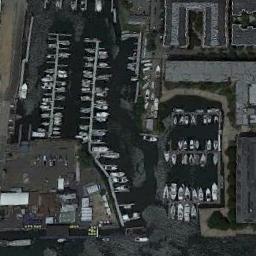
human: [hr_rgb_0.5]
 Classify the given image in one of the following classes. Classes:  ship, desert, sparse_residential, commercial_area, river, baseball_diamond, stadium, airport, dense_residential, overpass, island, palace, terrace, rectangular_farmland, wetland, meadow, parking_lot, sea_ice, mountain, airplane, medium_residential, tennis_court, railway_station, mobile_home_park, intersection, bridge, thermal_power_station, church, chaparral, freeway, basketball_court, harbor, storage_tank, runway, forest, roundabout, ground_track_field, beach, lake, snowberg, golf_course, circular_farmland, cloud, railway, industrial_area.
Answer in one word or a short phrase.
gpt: harbor